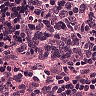
Metastatic tissue present: no